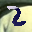
Label: 2